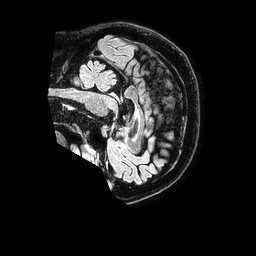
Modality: FLAIR
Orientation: sagittal
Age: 81
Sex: male
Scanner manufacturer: philips
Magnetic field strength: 1.5 T
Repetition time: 4.8 s
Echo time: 0.3 s